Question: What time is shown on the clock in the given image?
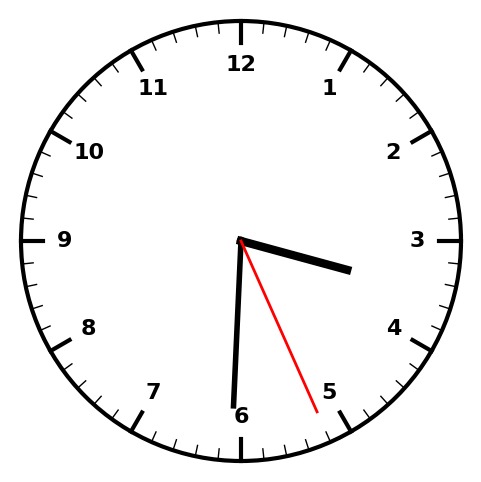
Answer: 03:30:26